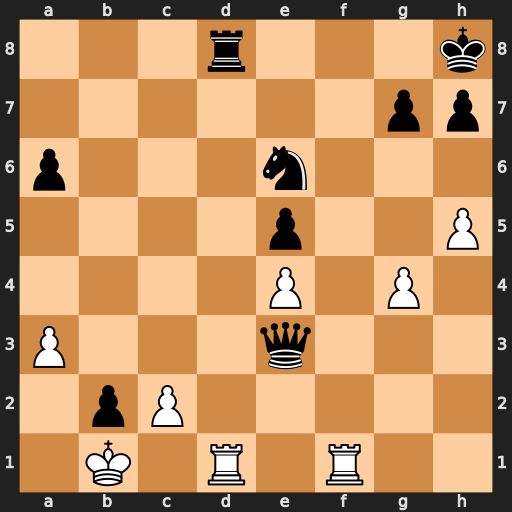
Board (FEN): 3r3k/6pp/p3n3/4p2P/4P1P1/P3q3/1pP5/1K1R1R2
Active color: w
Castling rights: -
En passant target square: -
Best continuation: Rxd8+ Nxd8 Rf8#